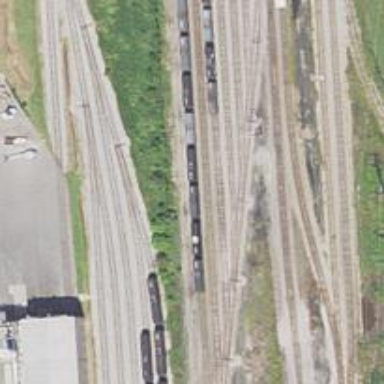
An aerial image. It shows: Railway yard used for servicing trains.